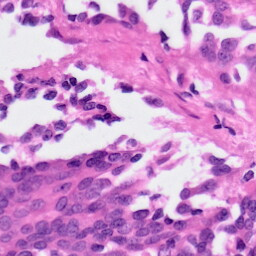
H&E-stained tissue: Ovarian